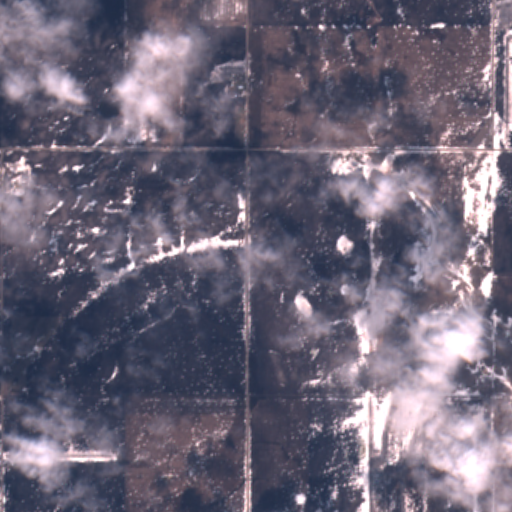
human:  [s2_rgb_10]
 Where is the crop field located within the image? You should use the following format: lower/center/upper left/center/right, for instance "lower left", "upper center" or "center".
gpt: The crop field is located in the lower right of the image.
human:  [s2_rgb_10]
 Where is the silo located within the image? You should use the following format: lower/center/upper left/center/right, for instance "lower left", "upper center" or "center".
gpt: The silo is located in the lower right of the image.
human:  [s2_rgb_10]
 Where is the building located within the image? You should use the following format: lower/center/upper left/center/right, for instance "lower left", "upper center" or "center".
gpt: The building is located in the lower right of the image.
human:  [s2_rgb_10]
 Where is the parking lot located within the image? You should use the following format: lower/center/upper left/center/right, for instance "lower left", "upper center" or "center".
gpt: There is no parking lot in the image.